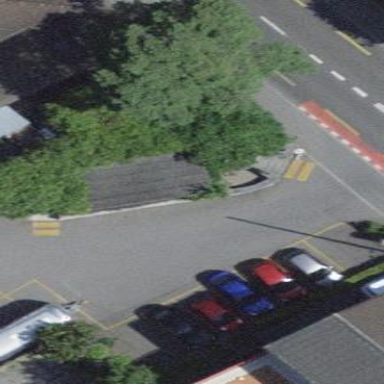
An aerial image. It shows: Parking area with surface.